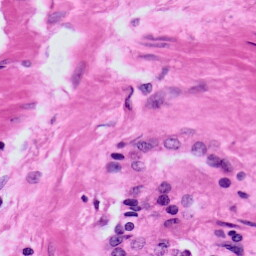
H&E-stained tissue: Prostate